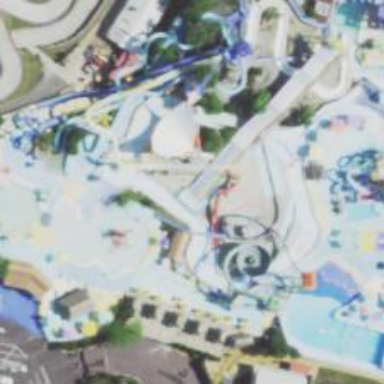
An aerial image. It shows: Water slide attraction.